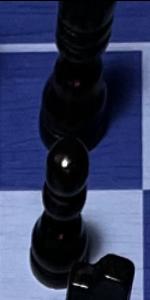
Label: Pawn_Black